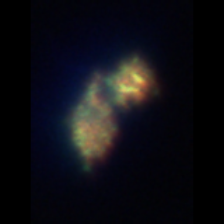
Taxon: Unknown_detritus
Group: Unknown